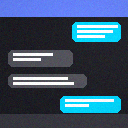
Screen state: on